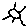
Label: sun